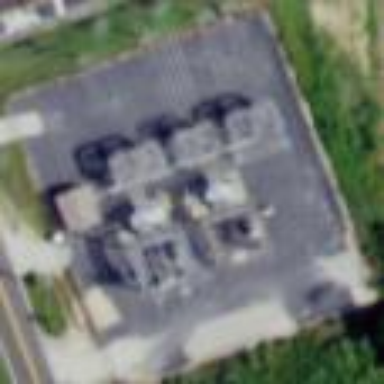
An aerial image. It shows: Substation with power equipment.